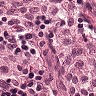
Metastatic tissue present: no